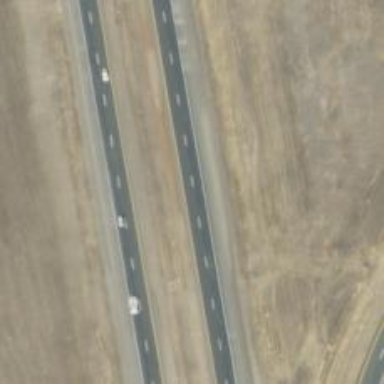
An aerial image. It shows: Expressway with asphalt surface classified as trunk highway.